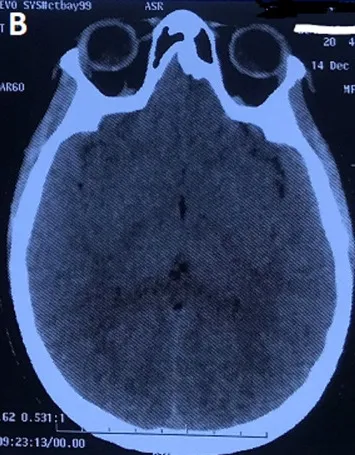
A,B) the brain CT scan showing a cortico - subcortical lateral and posterior asymmetric hypodensities without mass effect with absence of cerebral hemorrhage, which is compatible with a reversible posterior encephalopathy, known as PRES syndrome.
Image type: radiology (ct)